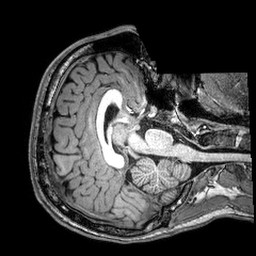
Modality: T1w
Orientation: axial
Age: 24
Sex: male
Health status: healthy
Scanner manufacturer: philips
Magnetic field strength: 3 T